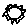
Label: sun